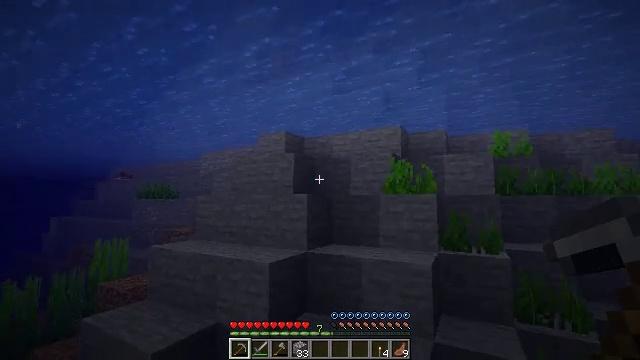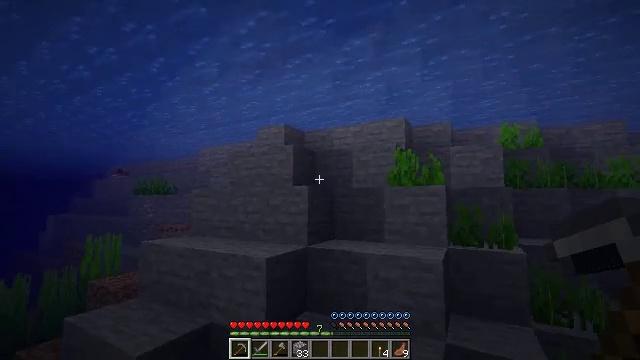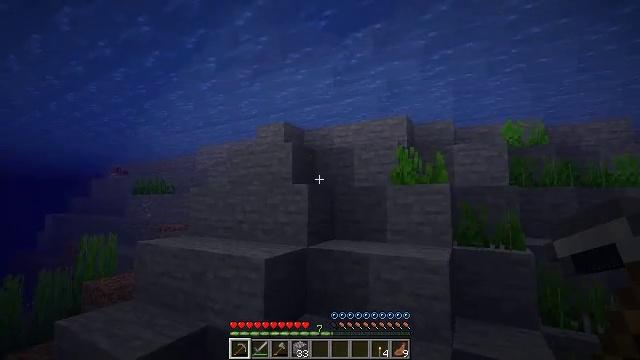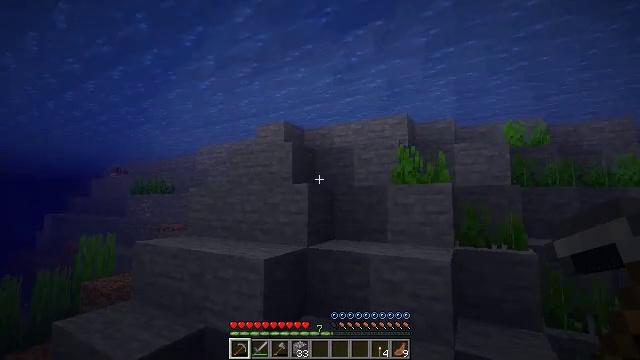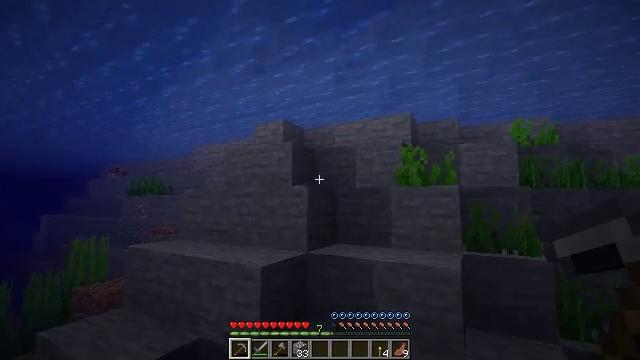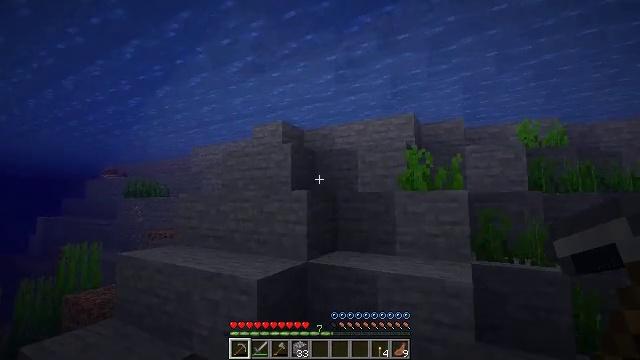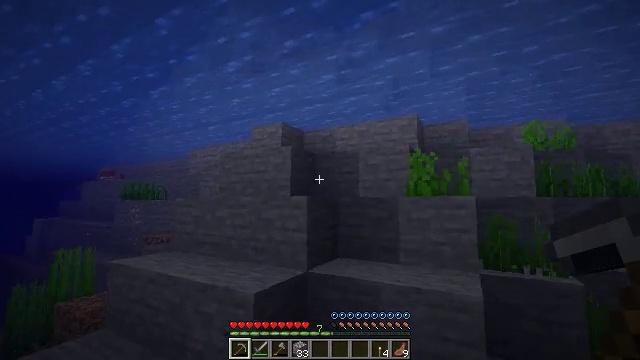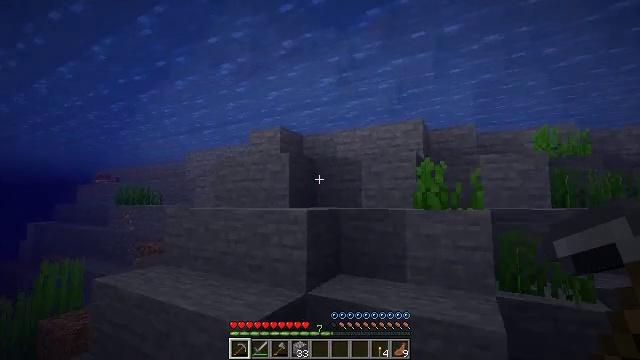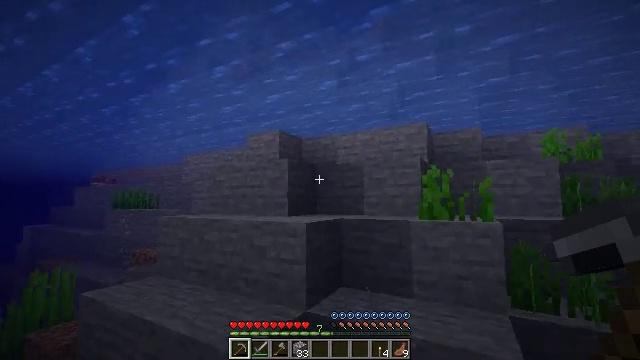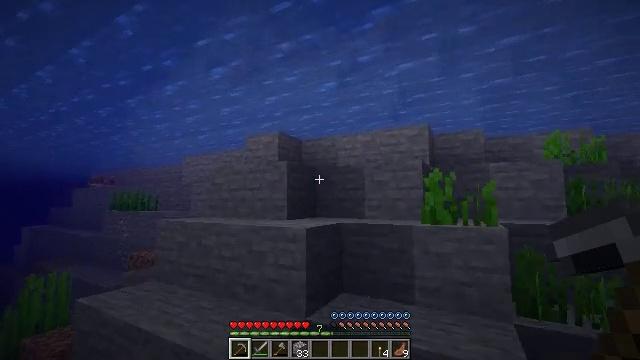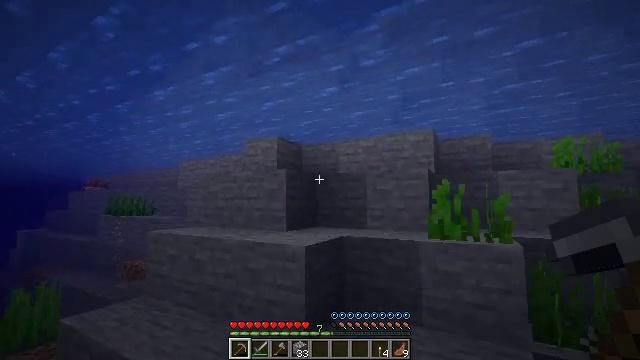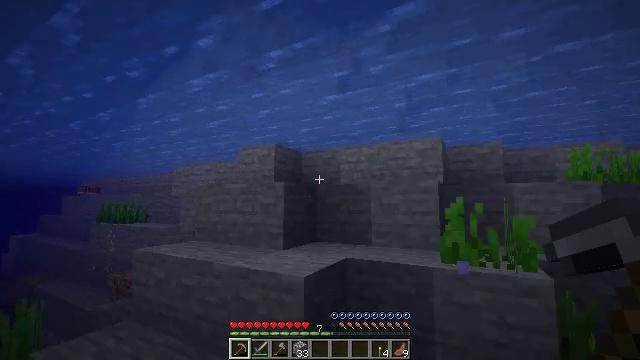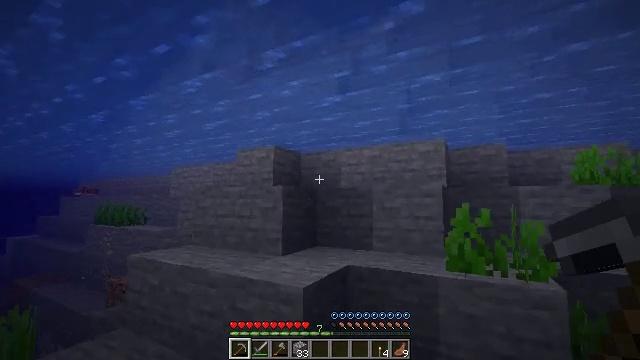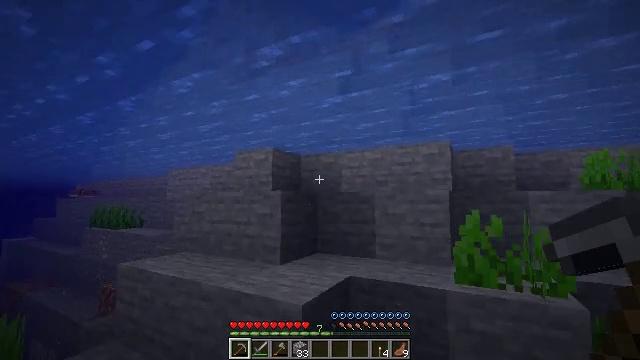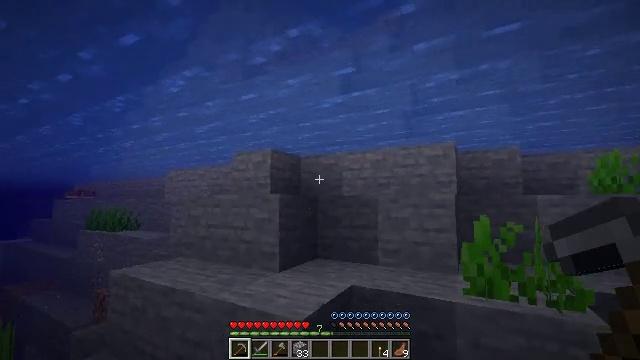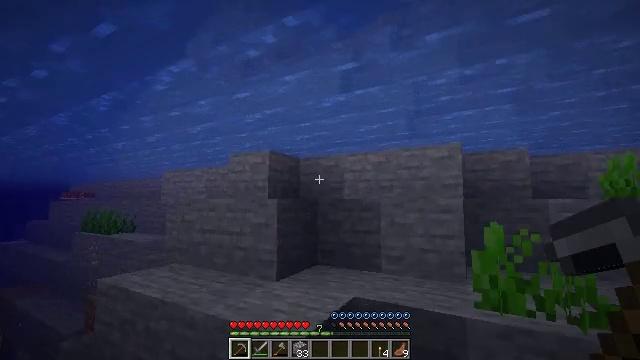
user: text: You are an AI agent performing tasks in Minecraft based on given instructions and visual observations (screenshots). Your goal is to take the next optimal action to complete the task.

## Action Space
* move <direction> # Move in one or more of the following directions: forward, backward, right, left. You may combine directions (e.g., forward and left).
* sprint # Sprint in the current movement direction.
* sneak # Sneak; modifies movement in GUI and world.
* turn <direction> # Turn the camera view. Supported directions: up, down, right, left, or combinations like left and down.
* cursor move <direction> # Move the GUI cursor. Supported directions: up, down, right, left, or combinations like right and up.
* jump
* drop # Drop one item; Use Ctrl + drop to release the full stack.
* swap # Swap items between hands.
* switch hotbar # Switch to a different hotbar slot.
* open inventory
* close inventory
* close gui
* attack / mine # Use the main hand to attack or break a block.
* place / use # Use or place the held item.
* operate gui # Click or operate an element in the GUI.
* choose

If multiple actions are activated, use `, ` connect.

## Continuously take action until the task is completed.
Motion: motion action
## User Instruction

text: Gather seagrass near the seafloor.
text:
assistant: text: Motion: move forward, sprint
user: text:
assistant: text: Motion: move forward, sprint
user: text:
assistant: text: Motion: move forward, sprint, jump
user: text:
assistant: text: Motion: move forward, sprint, jump
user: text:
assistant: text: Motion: move forward, sprint, jump
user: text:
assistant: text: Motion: move forward, sprint, jump
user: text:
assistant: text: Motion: move forward, sprint, jump
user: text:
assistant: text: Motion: move forward, sprint, jump
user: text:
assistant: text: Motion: move forward, sprint, jump
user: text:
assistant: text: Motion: move forward, sprint, jump
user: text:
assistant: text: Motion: move forward, sprint
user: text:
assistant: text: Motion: move forward, sprint
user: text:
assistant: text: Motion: move forward, sprint
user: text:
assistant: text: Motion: move forward, sprint
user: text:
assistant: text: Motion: move forward, sprint
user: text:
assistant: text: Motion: move forward, sprint
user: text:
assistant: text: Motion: move forward, sprint
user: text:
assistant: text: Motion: move forward, sprint
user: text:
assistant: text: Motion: move forward, sprint
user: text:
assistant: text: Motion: move forward, sprint
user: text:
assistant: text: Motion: move forward, sprint
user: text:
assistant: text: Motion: move forward, sprint, turn left
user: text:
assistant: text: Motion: move forward, sprint, turn left
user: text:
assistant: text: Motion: move forward, sprint, turn left, jump
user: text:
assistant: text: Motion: move forward, sprint, turn left, jump
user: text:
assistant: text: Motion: move forward, sprint, turn left, jump
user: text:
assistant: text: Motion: move forward, sprint, turn left, jump
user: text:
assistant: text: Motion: move forward, sprint, turn left and down, jump
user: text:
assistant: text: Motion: move forward, sprint, turn left and down, jump
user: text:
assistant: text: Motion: move forward and move left, sprint, turn left and down, jump